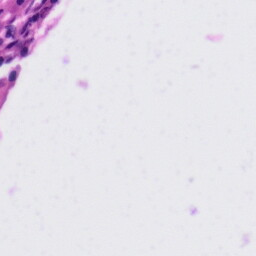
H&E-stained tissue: Tonsil